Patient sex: M
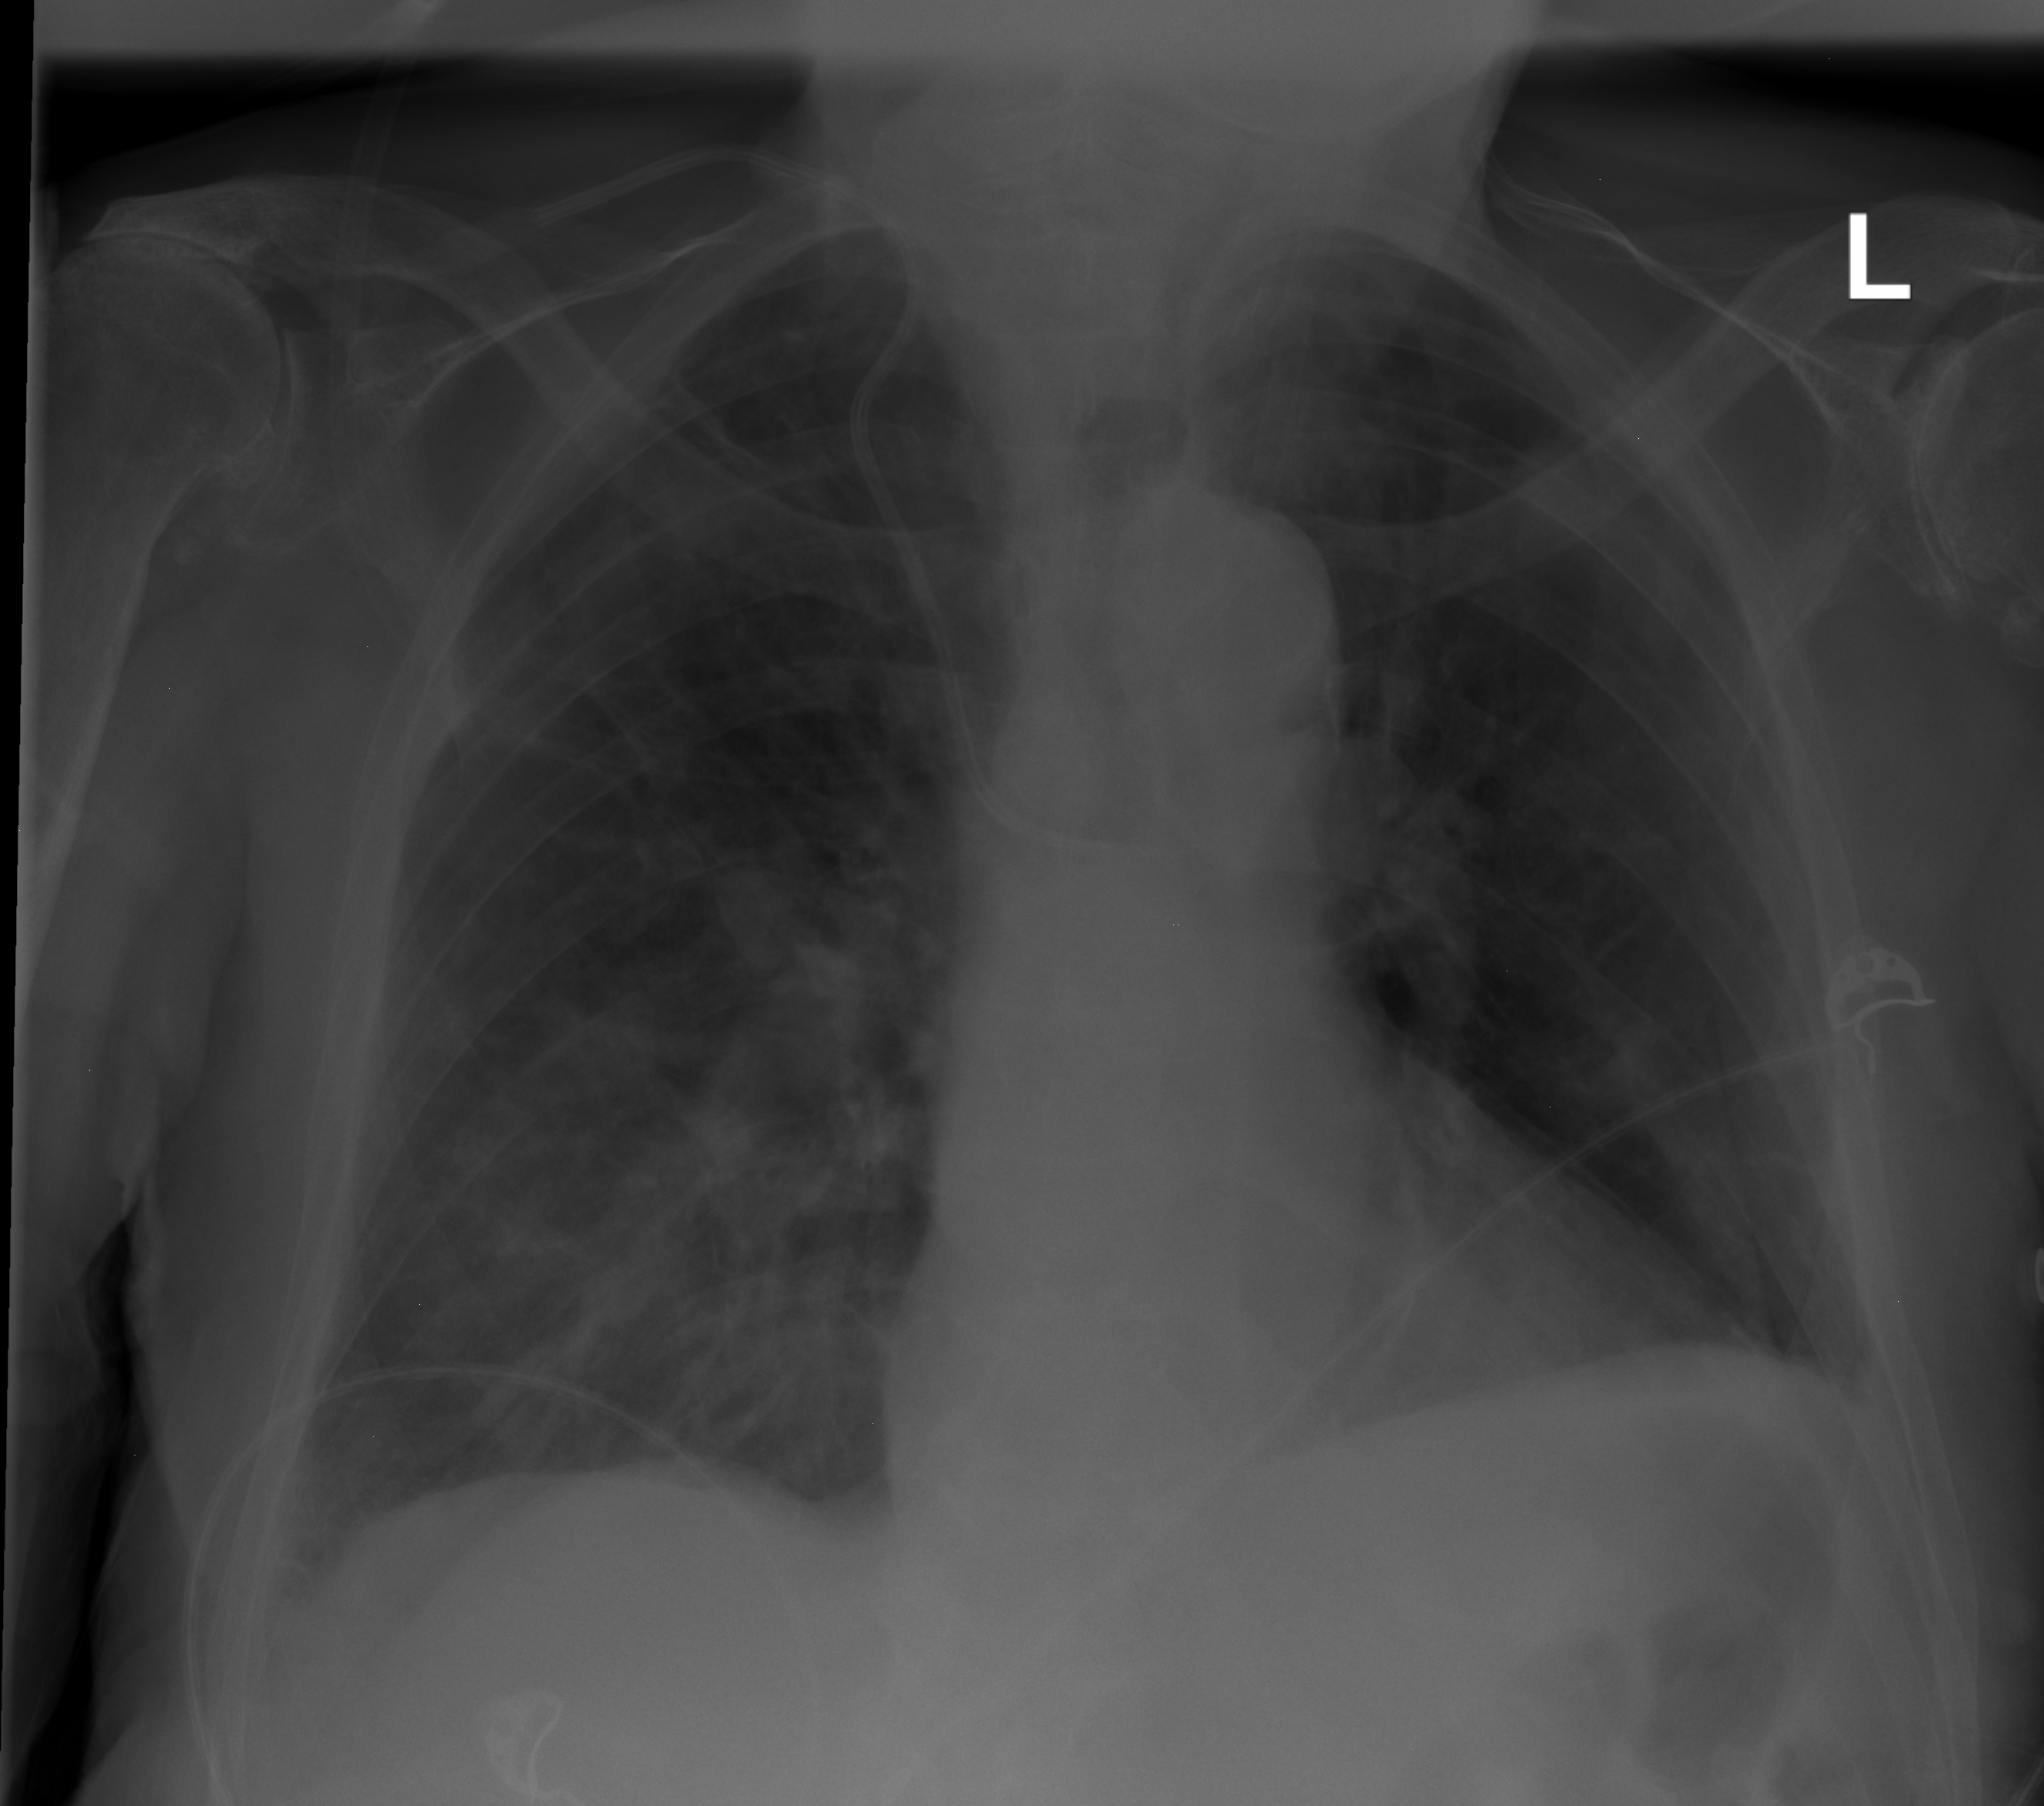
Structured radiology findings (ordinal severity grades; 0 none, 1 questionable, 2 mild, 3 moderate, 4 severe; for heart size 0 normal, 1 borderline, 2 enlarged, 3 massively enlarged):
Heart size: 0
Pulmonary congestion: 0
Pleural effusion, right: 0
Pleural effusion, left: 0
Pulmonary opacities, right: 2
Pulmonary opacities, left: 0
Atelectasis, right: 0
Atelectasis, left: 0